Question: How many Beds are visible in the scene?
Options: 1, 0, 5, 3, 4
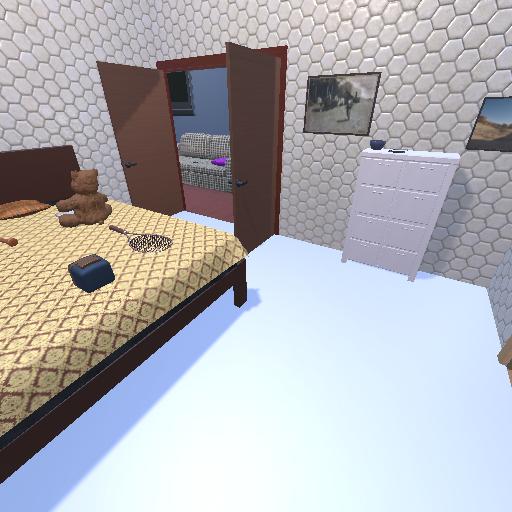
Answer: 1